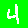
Digit: 4